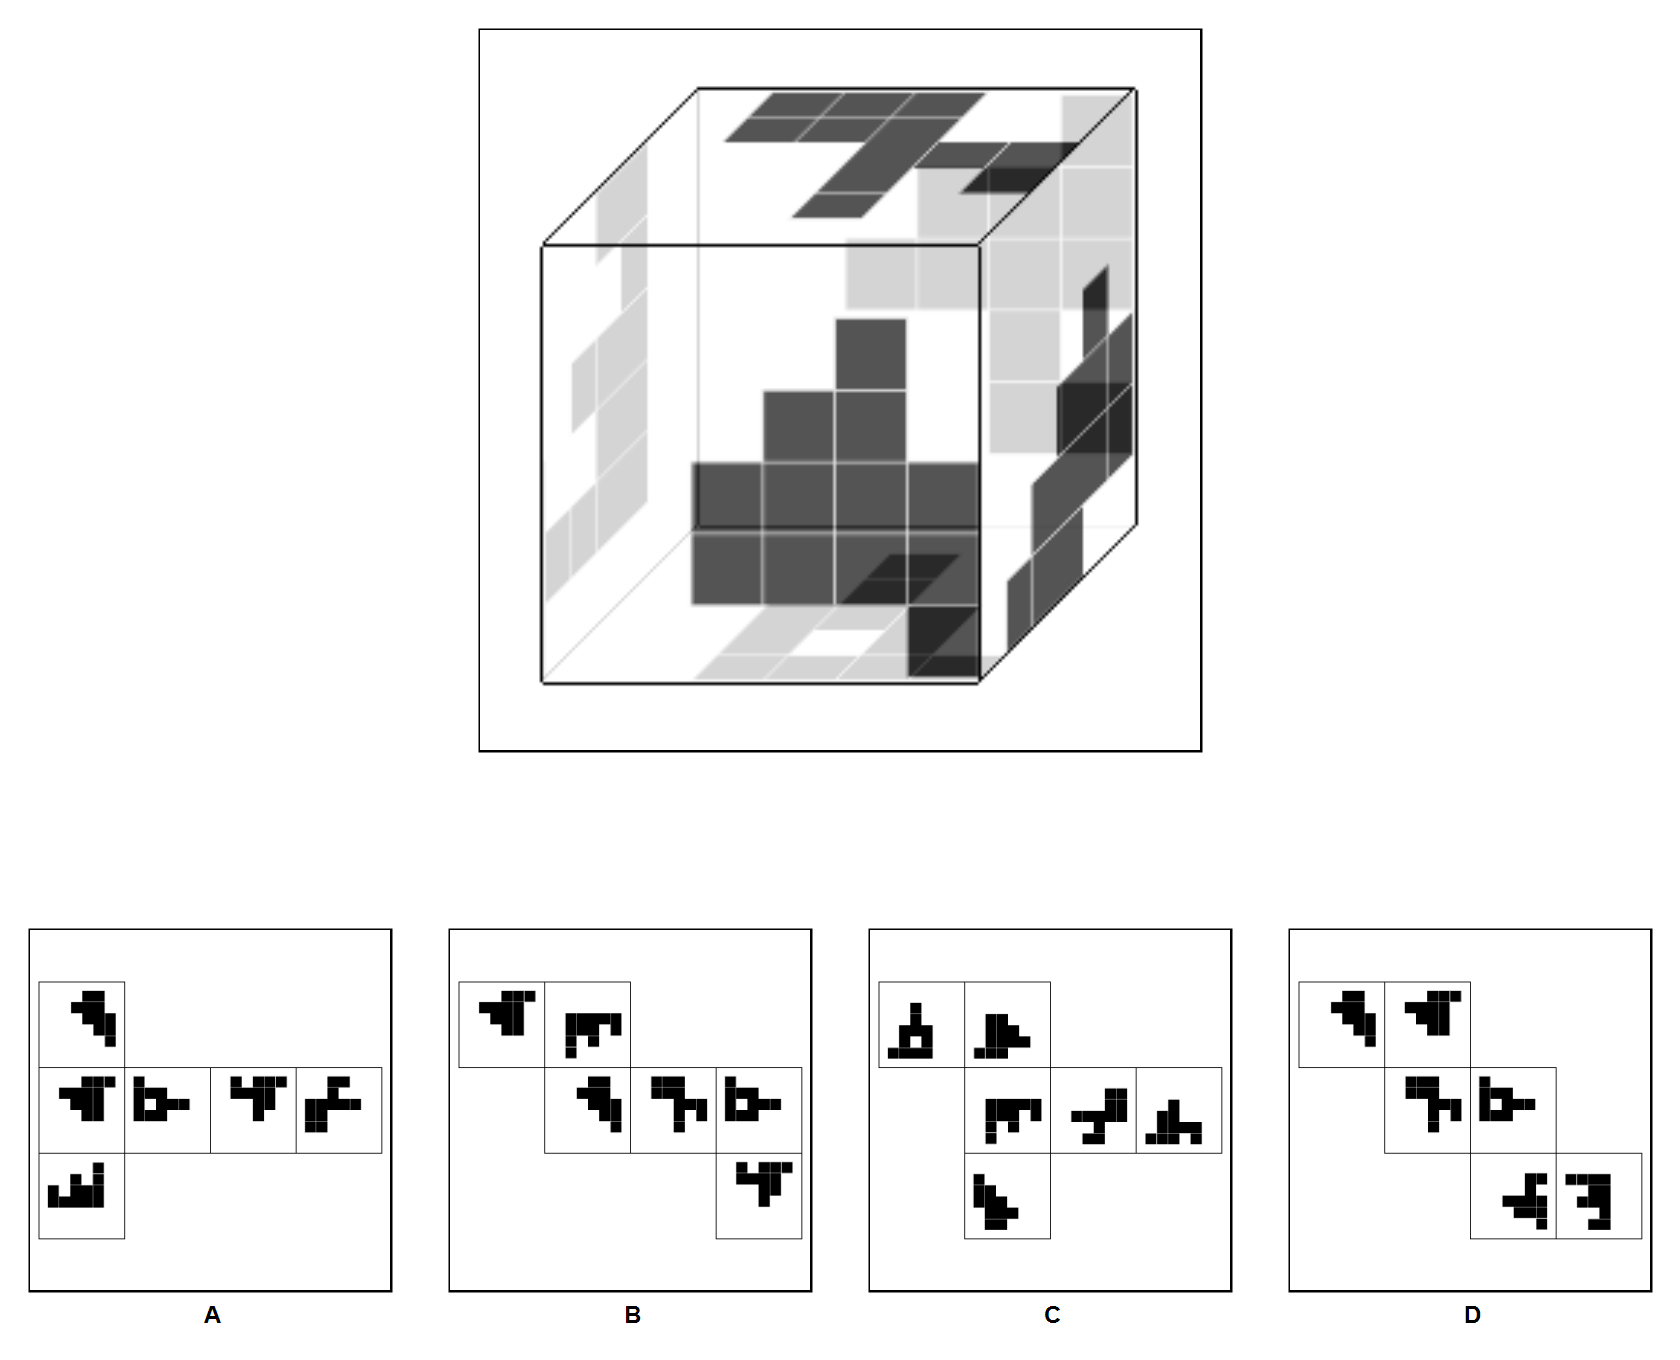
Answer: A